Question: My app is iPad only, and supports only Landscape View.
I have a 'UIImagePickerController' which loads the Camera.
I set it up with the following code:
'''
m_Pickercontroller=[[UIImagePickerController alloc] init ];
m_Pickercontroller.sourceType = UIImagePickerControllerSourceTypeCamera;
m_Pickercontroller.cameraCaptureMode = UIImagePickerControllerCameraCaptureModePhoto;
m_Pickercontroller.cameraDevice = UIImagePickerControllerCameraDeviceRear;
m_Pickercontroller.showsCameraControls = YES;
m_Pickercontroller.navigationBarHidden = YES;
m_Pickercontroller.toolbarHidden = YES;
m_Pickercontroller.wantsFullScreenLayout = YES;
m_Pickercontroller.allowsEditing=NO;
'''
It is presented with '[self presentViewController:m_Pickercontroller animated:YES completion:nil];' I have also tried with a Modal and get the same result.
This occurs on first open of the view only. If you reopen the camera or retake the picture, it goes away.
I have also tried setting the 'm_Pickercontroller' frame size, both before and after it is loaded.
Here is what it looks like, black area is empty, white area is the camera preview. Ignore the white line overlay, that is part of the app.

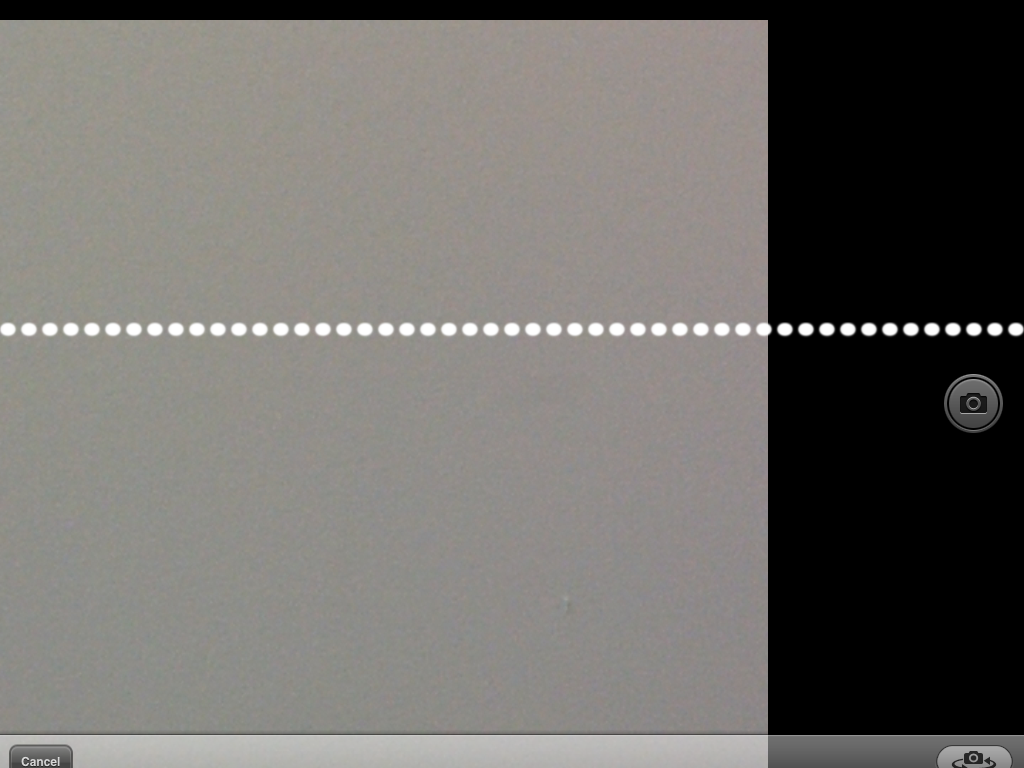
Answer: Ok, so this makes no since whatsoever but what was causing this was the animation:yes
I changed '[self presentViewController:m_Pickercontroller animated:YES completion:nil]'
to '[self presentViewController:m_Pickercontroller animated:NO completion:nil]'
and this issue has fixed itself. apparently iOS does not resize the camera preview after animating the view in.